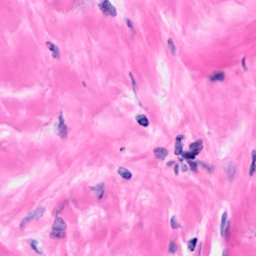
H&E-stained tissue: Breast